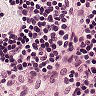
Metastatic tissue present: no